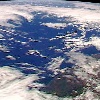
Label: cloud